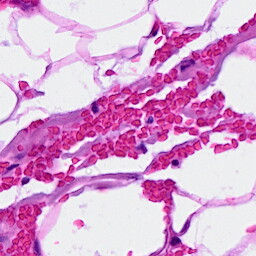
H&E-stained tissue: Breast